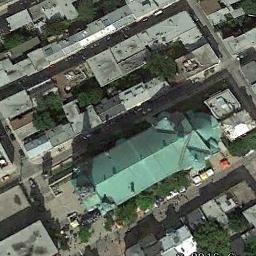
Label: church